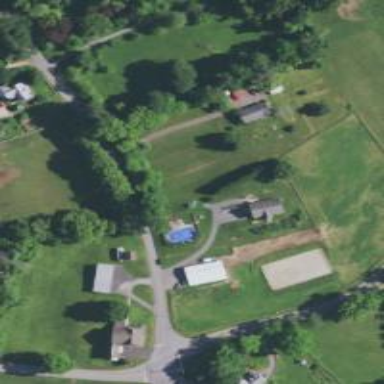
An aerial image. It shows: Driveway.